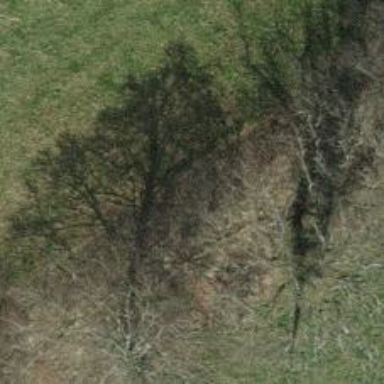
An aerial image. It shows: Beautiful tree in nature.